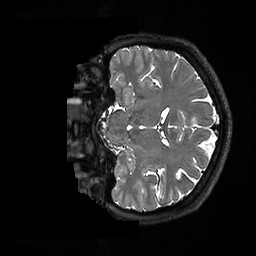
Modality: T2w
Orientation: coronal
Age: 37
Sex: female
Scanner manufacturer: ge
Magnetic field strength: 3 T
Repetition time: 3.202 s
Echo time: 0.06663 s